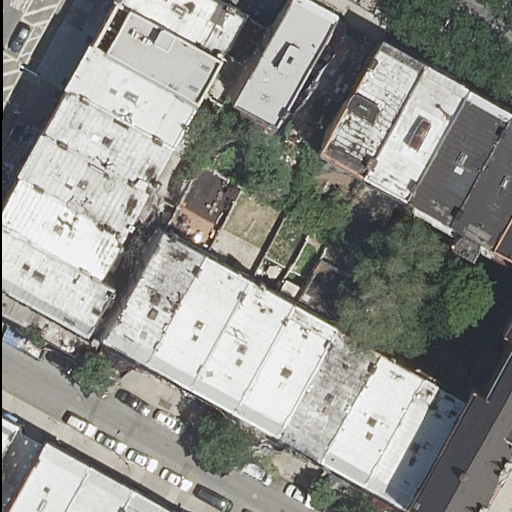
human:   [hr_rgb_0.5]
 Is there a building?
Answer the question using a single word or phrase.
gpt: yes

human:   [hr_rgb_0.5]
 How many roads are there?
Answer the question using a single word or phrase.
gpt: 8

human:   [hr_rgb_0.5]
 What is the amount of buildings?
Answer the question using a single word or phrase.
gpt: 26

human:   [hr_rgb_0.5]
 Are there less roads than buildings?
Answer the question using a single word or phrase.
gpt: yes

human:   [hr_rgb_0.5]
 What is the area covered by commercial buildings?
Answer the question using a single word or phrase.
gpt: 0m2

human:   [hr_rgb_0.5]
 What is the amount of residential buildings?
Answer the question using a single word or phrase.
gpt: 26

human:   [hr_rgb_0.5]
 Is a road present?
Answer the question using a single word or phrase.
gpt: yes

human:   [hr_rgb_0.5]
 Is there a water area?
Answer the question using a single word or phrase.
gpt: no

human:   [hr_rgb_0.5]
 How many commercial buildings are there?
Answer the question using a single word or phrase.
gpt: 0

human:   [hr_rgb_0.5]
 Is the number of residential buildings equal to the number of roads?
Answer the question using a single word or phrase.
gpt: no

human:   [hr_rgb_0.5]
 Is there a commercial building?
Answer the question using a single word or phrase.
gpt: no

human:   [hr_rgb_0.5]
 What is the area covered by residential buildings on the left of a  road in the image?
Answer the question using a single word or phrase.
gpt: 4375m2

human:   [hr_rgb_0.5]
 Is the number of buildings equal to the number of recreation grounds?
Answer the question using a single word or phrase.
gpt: no

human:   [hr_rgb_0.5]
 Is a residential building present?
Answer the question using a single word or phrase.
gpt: yes

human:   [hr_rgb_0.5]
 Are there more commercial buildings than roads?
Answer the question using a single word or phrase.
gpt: no

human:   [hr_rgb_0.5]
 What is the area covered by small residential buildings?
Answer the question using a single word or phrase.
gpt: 328m2

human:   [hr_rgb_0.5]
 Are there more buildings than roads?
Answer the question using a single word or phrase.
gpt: yes

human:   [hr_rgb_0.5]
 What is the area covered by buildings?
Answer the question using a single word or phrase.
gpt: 7263m2

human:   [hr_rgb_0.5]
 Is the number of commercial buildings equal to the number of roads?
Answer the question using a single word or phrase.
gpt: no

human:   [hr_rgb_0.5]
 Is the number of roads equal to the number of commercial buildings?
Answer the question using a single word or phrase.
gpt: no

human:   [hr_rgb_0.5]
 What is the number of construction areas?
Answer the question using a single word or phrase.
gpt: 0

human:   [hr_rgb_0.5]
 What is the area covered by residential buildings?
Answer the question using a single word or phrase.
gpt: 7263m2

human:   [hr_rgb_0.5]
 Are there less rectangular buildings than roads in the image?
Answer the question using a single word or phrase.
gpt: no

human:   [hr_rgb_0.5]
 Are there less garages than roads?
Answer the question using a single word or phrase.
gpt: yes

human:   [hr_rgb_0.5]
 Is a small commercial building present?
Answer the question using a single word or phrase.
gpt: no

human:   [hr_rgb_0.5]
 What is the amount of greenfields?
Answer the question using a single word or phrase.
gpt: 0

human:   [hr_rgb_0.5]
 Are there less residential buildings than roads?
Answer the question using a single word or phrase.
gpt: no

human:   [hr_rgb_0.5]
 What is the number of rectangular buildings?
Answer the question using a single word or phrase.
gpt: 24

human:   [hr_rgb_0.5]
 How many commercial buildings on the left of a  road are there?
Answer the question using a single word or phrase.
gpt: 0

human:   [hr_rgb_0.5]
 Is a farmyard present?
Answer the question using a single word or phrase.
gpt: no

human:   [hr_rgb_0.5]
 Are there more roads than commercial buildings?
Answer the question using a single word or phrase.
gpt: yes

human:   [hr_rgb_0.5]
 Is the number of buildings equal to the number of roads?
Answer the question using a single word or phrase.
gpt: no

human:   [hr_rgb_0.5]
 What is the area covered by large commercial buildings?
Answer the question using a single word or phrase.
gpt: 0m2

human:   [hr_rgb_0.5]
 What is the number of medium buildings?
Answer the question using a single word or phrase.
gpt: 19

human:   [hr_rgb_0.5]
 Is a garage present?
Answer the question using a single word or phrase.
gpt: no

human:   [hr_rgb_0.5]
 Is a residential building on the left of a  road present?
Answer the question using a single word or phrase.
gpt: yes

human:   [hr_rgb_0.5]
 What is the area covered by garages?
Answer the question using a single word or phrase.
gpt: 0m2

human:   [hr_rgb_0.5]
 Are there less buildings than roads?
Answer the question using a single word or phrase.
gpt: no

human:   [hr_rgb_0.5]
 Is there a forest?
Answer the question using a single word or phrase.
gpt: no

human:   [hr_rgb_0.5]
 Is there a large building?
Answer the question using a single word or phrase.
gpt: yes

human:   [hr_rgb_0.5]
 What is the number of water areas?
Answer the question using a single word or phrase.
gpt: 0

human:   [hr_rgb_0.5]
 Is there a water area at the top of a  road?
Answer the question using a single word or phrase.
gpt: no

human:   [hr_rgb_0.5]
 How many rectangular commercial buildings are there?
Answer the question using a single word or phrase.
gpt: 0

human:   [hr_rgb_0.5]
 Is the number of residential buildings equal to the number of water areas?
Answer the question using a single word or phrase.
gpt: no

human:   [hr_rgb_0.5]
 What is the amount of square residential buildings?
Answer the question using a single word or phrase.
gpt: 0

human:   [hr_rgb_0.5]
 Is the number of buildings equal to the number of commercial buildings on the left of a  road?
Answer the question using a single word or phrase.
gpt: no

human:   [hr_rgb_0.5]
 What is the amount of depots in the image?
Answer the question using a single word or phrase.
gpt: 0

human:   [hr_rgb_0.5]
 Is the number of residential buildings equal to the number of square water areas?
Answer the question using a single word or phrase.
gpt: no

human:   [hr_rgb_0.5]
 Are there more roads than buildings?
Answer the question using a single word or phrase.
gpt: no

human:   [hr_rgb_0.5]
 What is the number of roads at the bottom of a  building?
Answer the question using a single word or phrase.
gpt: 8

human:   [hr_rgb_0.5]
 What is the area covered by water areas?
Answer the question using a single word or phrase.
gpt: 0m2

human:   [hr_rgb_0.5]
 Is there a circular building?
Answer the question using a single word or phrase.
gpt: no

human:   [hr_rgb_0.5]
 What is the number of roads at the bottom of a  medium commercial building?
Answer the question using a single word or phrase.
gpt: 0

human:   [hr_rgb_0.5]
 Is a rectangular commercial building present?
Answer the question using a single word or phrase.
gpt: no

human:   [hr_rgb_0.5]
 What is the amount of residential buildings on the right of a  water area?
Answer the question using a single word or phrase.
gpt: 0

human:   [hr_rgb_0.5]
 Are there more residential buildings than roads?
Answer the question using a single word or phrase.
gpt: yes

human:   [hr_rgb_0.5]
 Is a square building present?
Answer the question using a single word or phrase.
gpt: no

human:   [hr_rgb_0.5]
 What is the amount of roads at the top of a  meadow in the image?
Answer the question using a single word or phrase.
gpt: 0

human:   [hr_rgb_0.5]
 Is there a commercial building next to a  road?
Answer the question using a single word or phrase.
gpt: no

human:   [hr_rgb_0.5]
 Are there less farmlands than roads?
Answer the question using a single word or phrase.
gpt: yes

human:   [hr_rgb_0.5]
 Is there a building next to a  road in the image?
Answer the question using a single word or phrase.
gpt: yes

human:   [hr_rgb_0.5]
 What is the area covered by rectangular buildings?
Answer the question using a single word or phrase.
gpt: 4670m2

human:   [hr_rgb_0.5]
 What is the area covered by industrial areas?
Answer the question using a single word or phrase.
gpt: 0m2

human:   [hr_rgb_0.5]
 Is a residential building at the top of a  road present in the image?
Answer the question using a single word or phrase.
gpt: yes